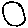
Label: circle